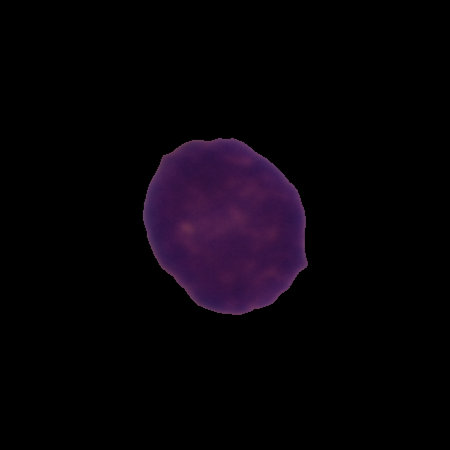
Label: healthy